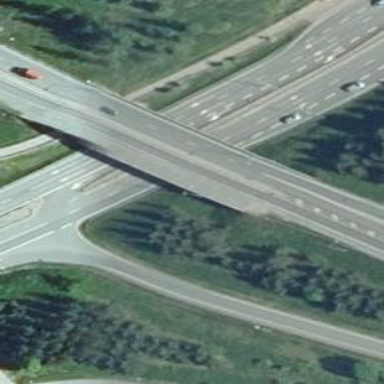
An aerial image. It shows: Bridge with beam structure.